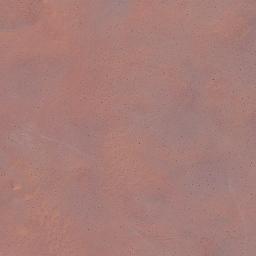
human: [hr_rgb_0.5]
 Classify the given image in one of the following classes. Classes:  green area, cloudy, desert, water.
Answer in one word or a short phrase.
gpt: desert